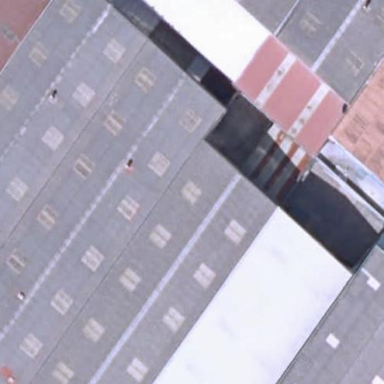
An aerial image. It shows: Industrial building.